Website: lowes
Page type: newsletter-management
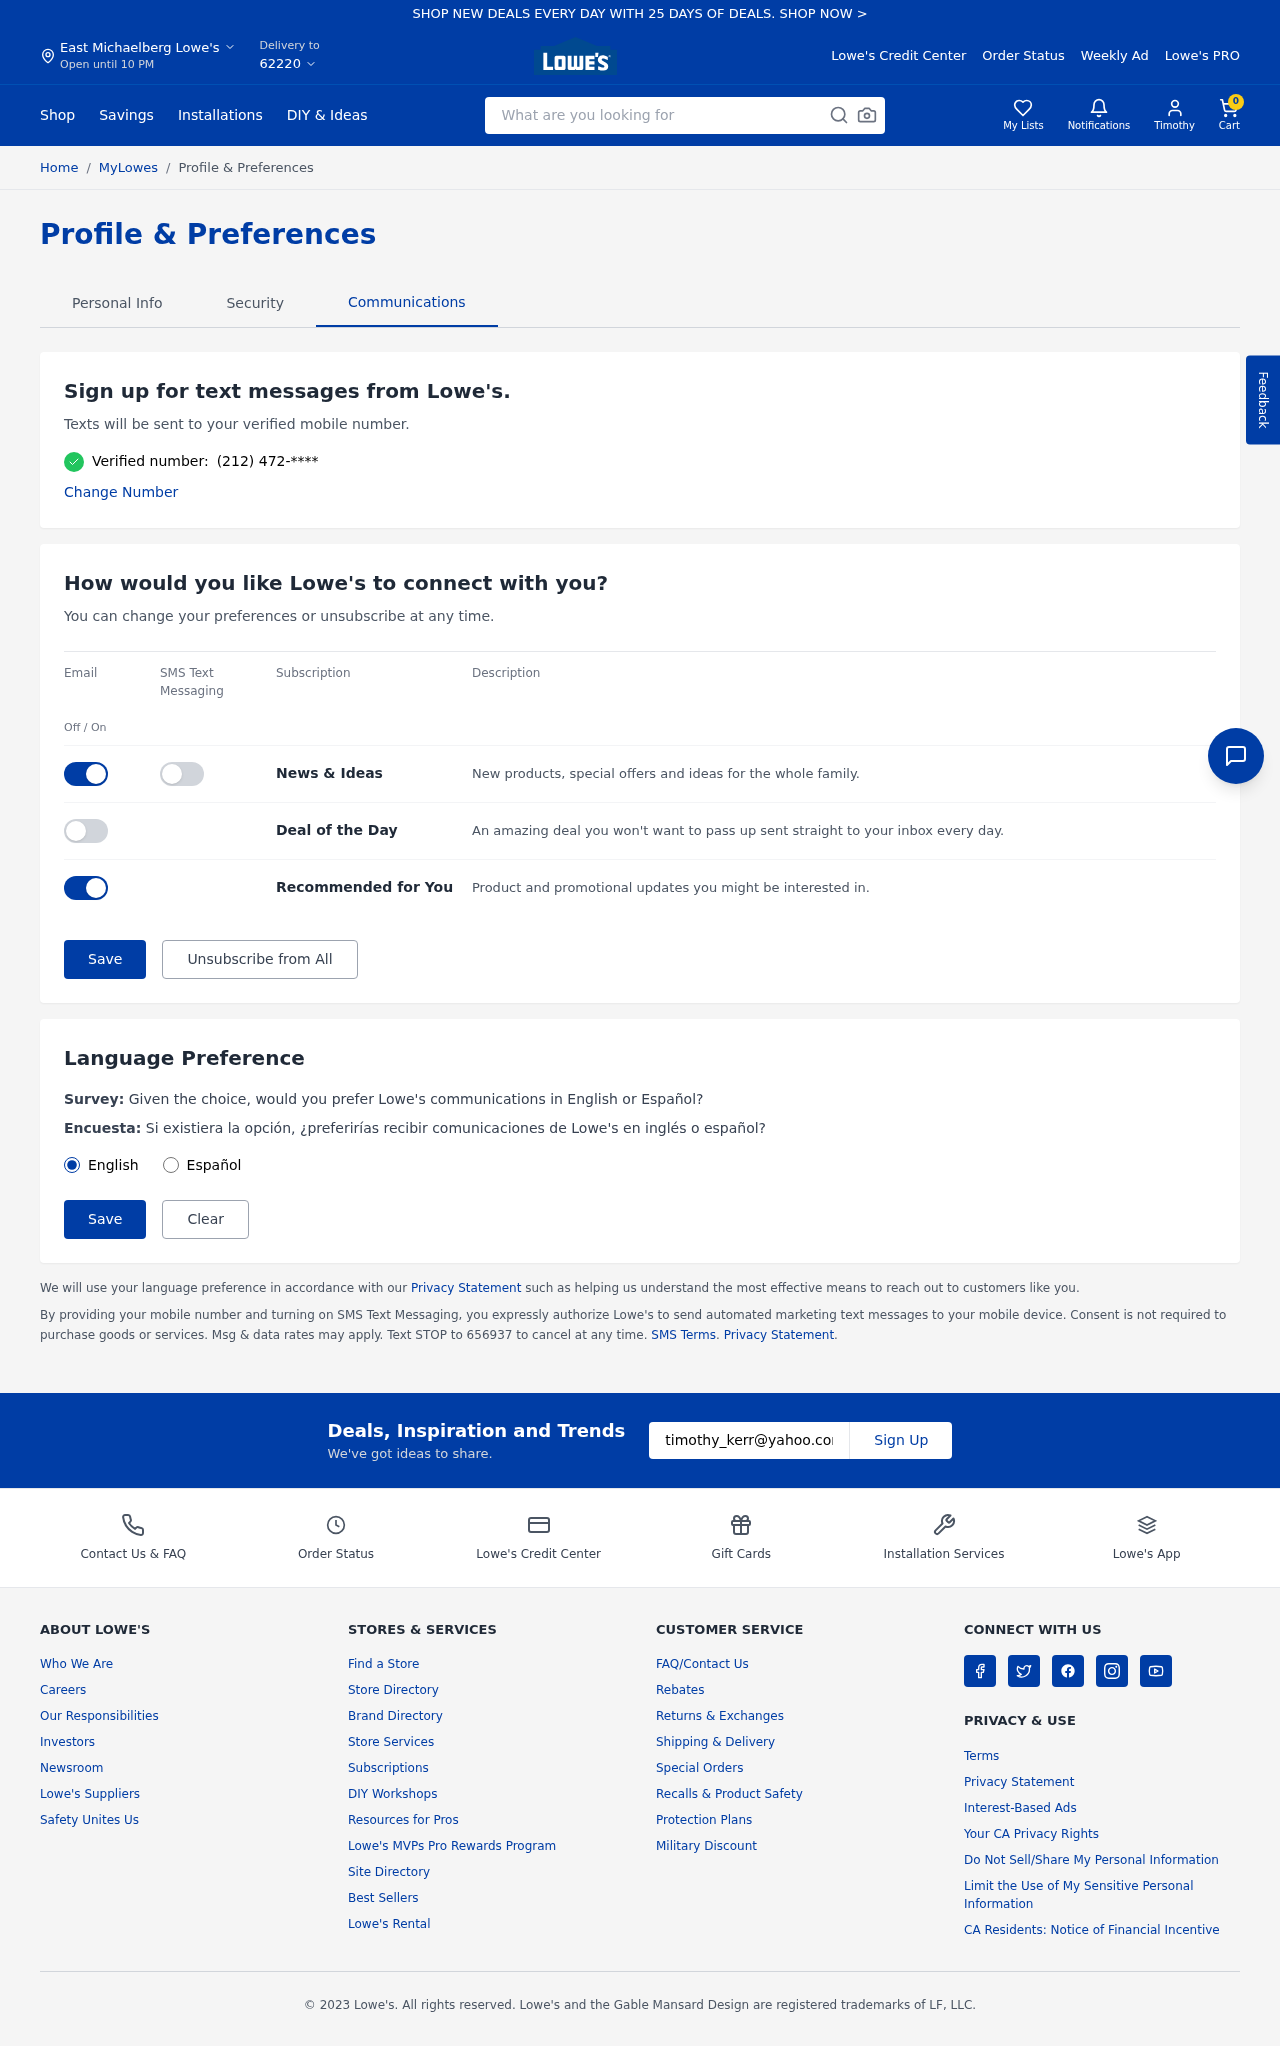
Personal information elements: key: PII_CITY
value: East Michaelberg
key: PII_EMAIL
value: timothy_kerr@yahoo.com
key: PII_FIRSTNAME
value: Timothy
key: PII_POSTCODE
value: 62220
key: PII_PHONE
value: (212) 472
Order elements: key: ORDER_NUM_ITEMS
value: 0
Search elements: key: HEADER_SEARCH
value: What are you looking for